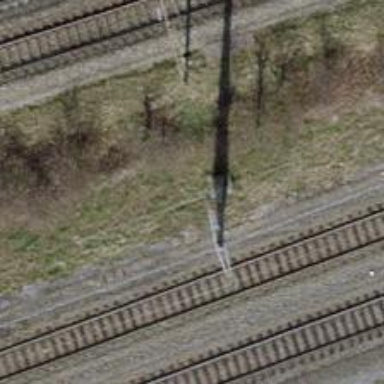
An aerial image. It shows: Power pole.